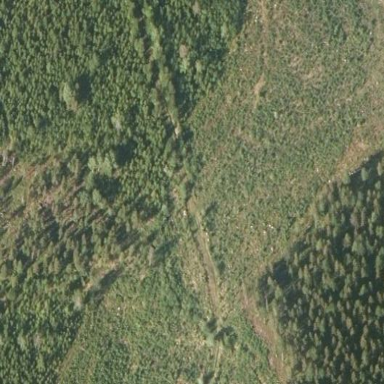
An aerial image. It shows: Clearcut man-made area surrounded by scrub vegetation.